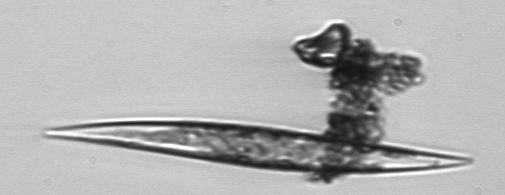
Label: Pleurosigma